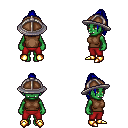
a pixel art fantasy rpg character, female body template, orc, green skin, brown sleeveless shirt, red pants, blue long topknot hairstyle, chain helm, gold boots, four views (front, back, left, right), 2x2 character sprite sheet, small pixel art, hard edges, no anti-aliasing